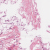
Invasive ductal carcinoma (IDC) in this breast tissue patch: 0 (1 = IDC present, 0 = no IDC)